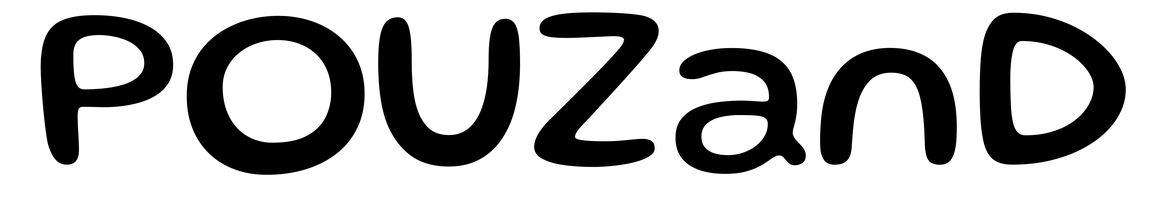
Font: Gluten_Regular